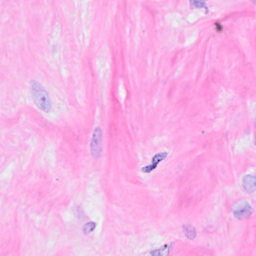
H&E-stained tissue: Breast